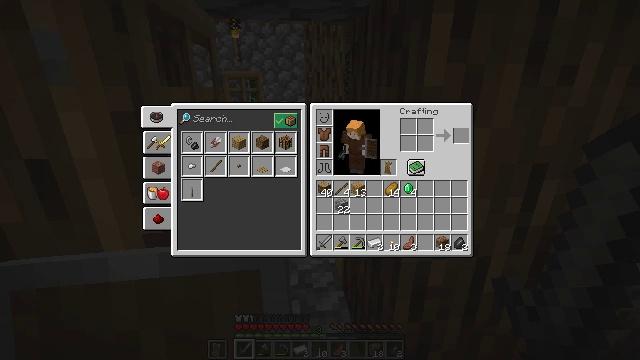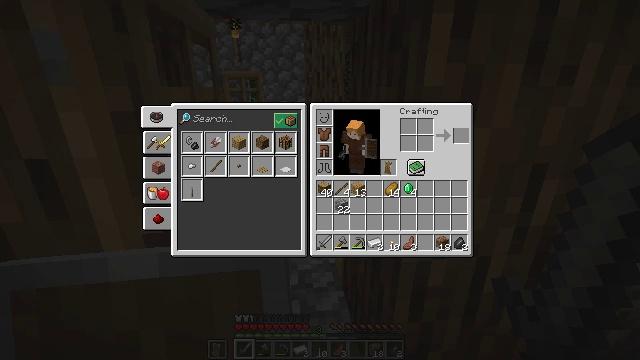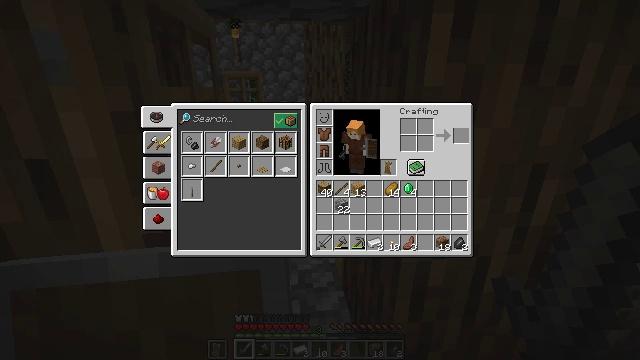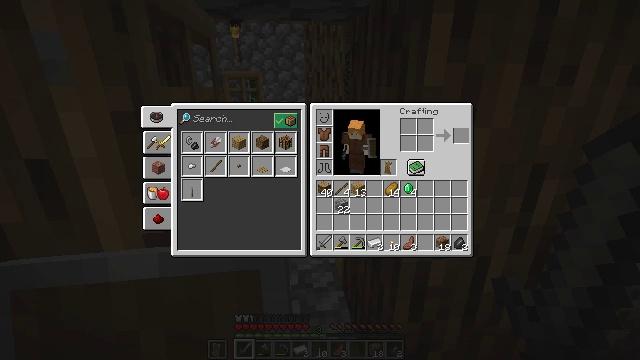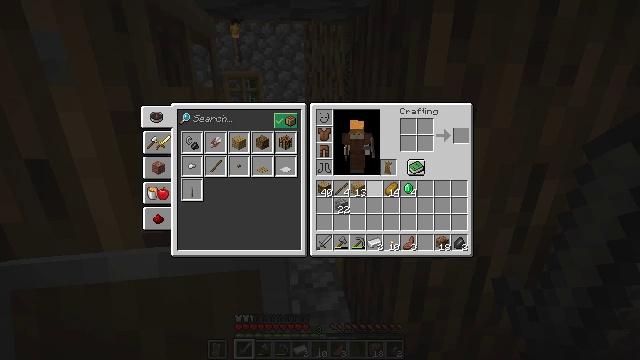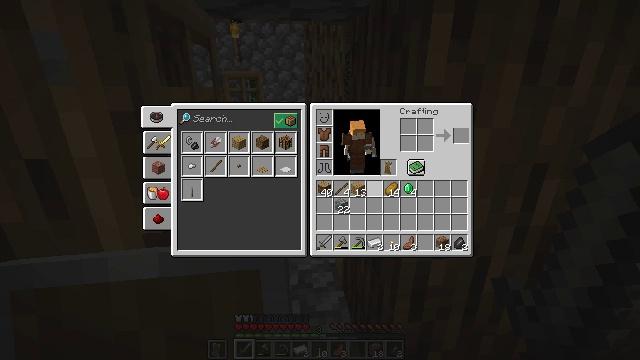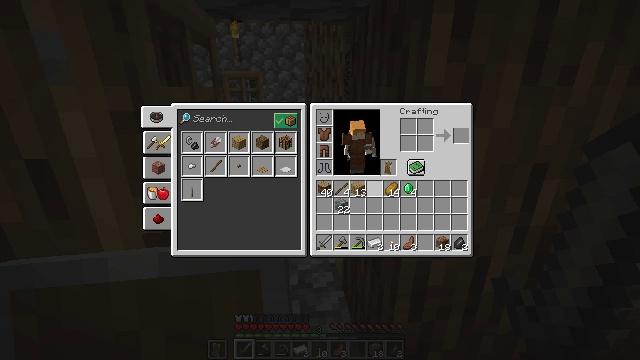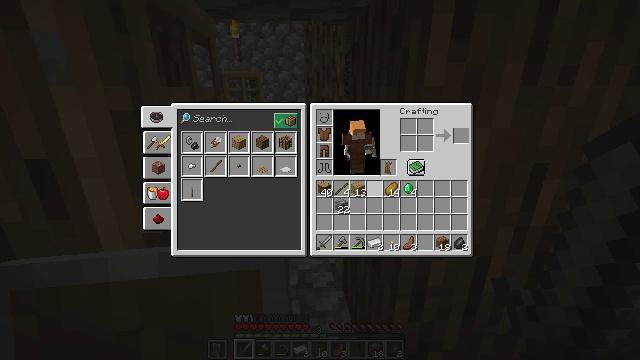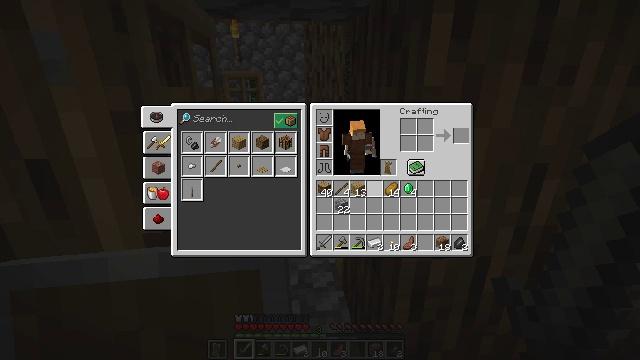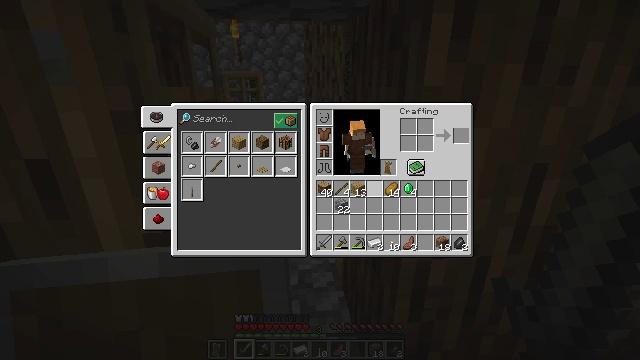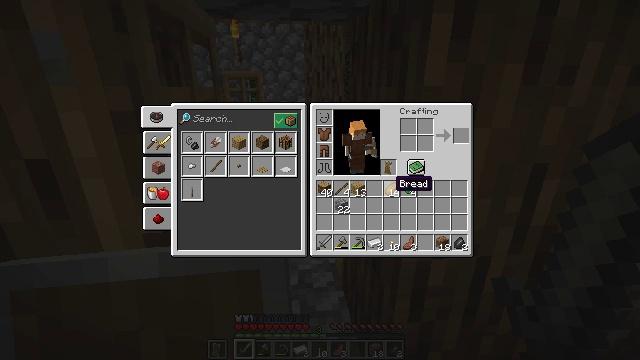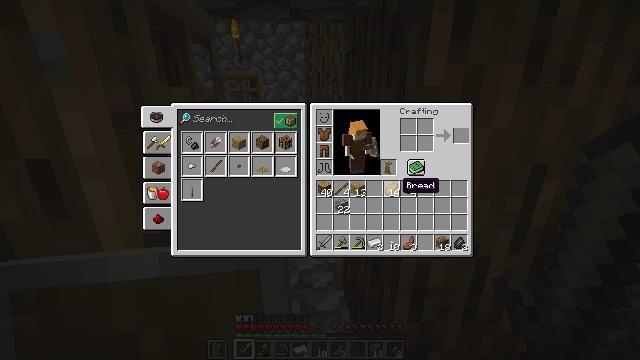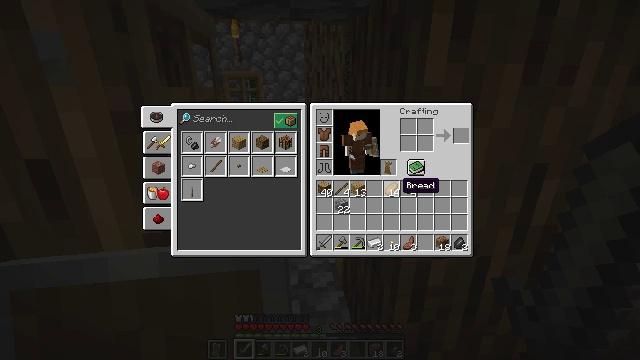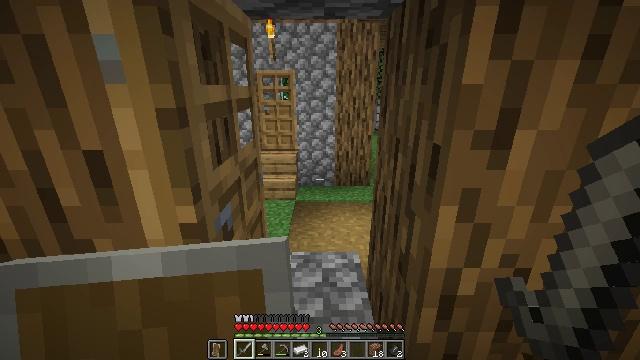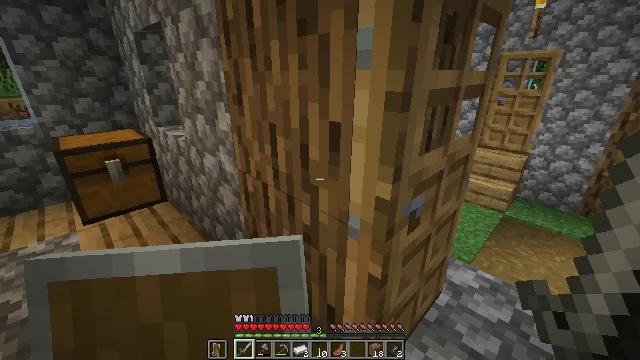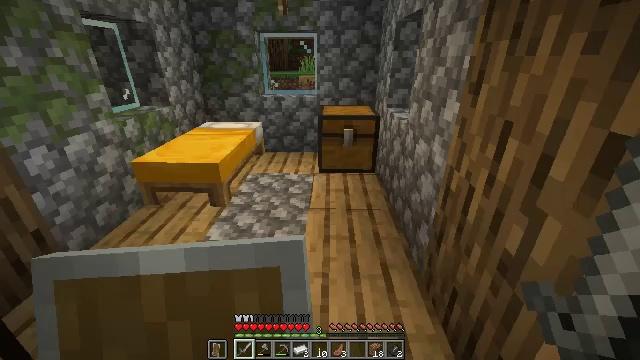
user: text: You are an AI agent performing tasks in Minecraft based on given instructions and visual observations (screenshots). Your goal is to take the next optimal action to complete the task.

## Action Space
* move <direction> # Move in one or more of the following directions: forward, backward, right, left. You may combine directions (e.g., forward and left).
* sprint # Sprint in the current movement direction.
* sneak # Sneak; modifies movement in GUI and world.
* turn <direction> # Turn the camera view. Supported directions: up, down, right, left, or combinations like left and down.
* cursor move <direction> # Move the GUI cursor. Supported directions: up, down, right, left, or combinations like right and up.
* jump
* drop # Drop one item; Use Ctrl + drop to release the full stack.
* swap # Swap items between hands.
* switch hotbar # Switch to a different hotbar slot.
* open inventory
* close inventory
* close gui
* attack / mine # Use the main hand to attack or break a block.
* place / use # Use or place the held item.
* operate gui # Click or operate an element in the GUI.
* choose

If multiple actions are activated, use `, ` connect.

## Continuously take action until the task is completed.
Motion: motion action
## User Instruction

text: Combine the necessary materials to craft a fletching table.
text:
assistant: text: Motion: no_op
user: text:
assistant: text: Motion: turn right
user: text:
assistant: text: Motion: turn right
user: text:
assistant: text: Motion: turn right
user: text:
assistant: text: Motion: no_op
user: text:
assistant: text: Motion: no_op
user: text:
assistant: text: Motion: no_op
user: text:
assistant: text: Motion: no_op
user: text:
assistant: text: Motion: turn right
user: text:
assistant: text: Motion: turn right
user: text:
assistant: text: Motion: turn right
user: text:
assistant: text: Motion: no_op
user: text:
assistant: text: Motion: turn left
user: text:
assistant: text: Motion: turn left and down
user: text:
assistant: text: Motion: turn left and down
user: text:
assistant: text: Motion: no_op
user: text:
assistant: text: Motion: no_op
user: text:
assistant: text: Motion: turn left
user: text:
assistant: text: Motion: turn left
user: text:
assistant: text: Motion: move forward, turn right and up
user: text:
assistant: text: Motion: move forward, turn up
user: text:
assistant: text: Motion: move forward, turn left and down
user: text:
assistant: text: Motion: move forward, turn left and down
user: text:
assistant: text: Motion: turn left
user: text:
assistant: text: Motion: no_op
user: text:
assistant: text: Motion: turn left and down
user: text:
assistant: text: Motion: no_op
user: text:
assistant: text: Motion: use / place
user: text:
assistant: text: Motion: turn left, use / place
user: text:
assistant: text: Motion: turn left and up